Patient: sex M, age 53
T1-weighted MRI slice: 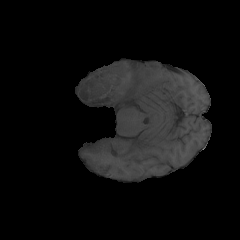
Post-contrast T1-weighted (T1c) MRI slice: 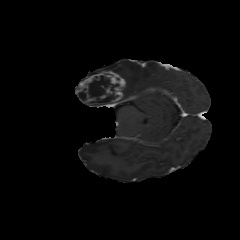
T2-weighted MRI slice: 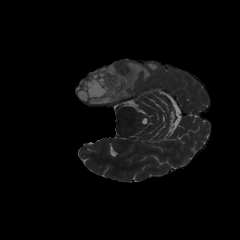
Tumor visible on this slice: yes
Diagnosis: Glioblastoma, IDH-wildtype
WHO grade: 4